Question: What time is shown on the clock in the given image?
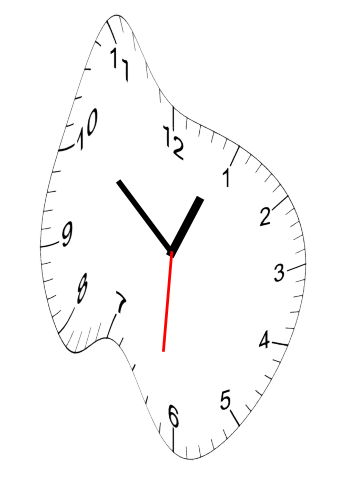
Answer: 12:51:31